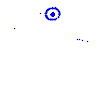
Particle: kaon